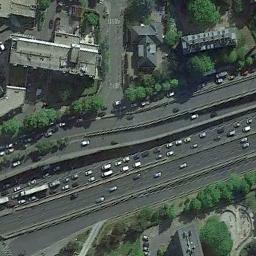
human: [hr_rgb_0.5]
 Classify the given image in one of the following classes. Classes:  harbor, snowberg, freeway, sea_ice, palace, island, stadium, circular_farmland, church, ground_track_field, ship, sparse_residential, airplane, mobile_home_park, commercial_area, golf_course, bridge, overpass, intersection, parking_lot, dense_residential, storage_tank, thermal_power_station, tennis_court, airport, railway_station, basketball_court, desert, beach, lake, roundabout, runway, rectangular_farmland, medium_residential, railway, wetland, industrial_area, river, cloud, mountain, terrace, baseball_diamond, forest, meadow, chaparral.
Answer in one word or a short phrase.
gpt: freeway